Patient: sex F, age 54
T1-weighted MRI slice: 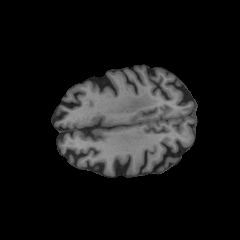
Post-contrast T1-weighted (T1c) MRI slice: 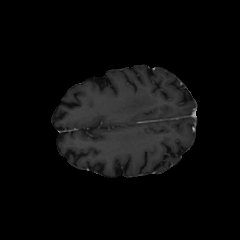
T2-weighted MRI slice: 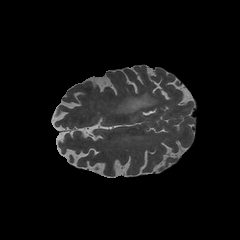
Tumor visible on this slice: yes
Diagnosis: Glioblastoma, IDH-wildtype
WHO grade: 4